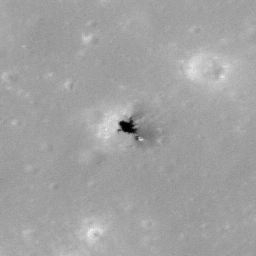
Pit: Copernicus 2
Host crater: Copernicus
Host type: impact_melt
Lunar coordinates: latitude 9.931, longitude 340.73